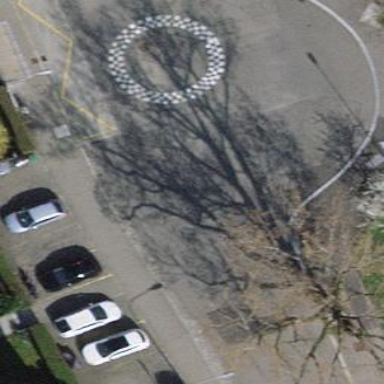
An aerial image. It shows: Asphalt street-side parking area.